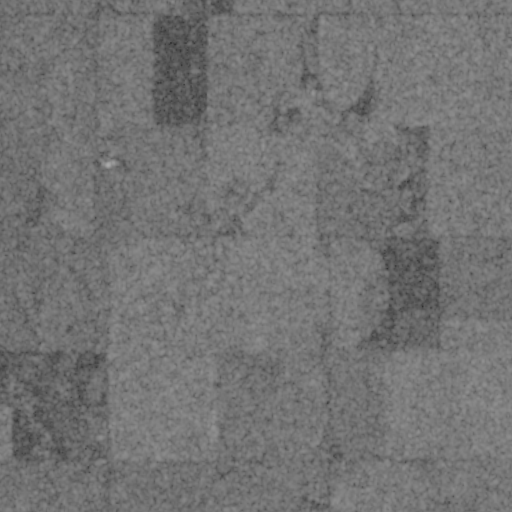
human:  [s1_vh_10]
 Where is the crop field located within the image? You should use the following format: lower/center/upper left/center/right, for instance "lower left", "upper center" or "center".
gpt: The crop field is located in the upper right of the image.
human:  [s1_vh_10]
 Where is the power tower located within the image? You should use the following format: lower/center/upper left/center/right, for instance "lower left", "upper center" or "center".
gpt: There is no power tower in the image.

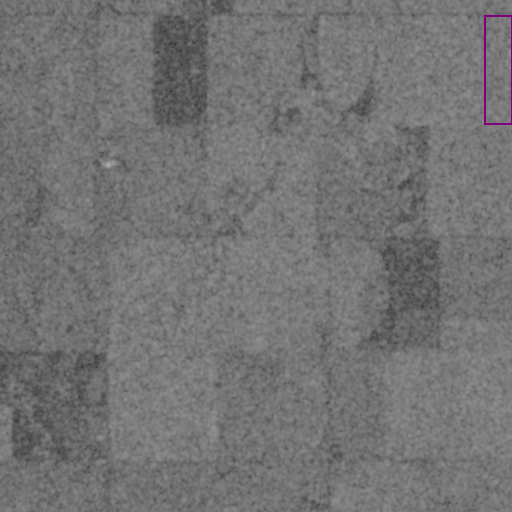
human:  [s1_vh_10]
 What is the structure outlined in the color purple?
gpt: The structure outlined in purple is a crop field.
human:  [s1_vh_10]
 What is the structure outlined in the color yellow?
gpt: There is no yellow outline.